Field crop: maize
Growth stage: 1
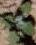
Species: chenopodium